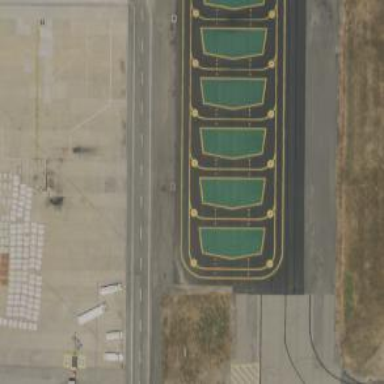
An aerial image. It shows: View of taxiway at the airport.